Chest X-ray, PA view. Patient: 37 years old, sex M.
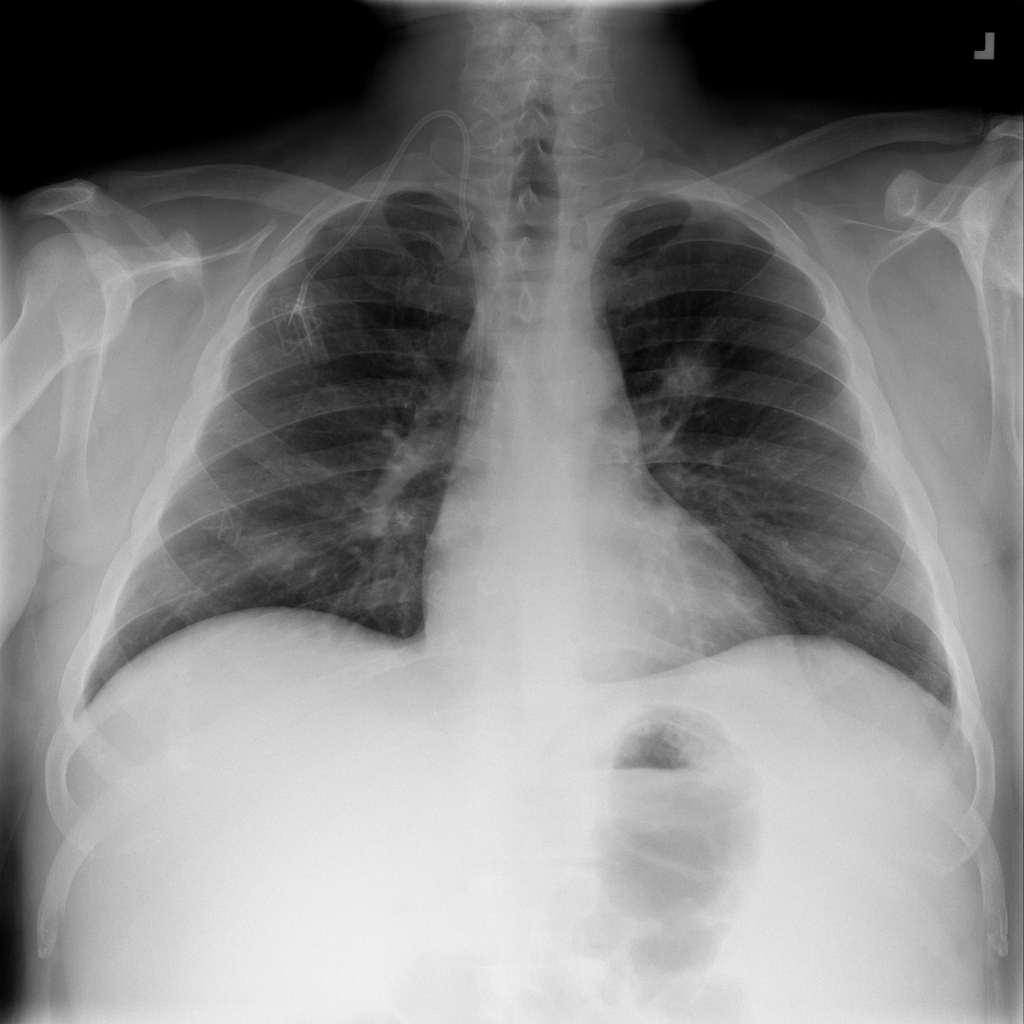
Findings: Mass, Nodule